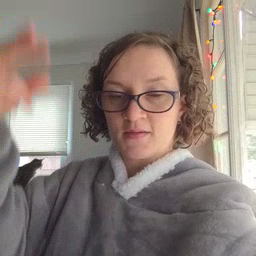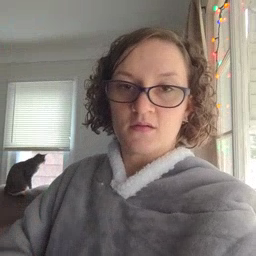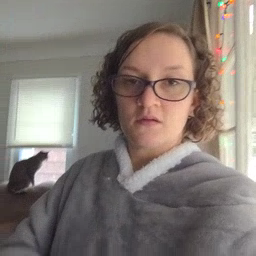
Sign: high